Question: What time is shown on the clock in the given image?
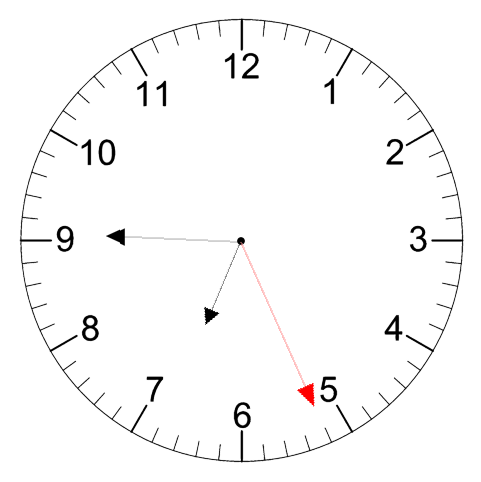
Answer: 06:45:26